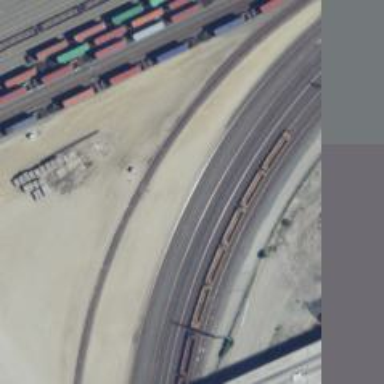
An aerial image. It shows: Railway siding with rails.